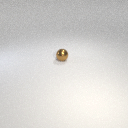
small brown metal sphere